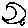
Label: moon